Field crop: maize
Growth stage: 2
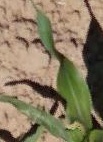
Species: maize